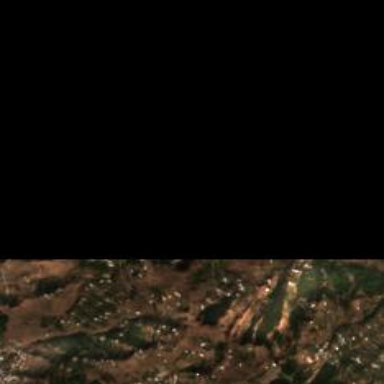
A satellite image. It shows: Mountainous rural residential area.